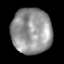
Tissue: lung
Cell type: Myeloid cells
Senescence score: 0.669
Nuclear area (px): 1787
Mean DAPI intensity: 148.467